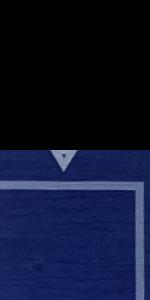
Label: Empty